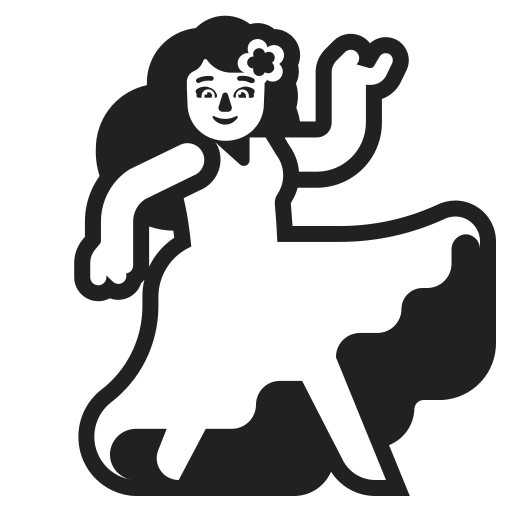
woman dancing high contrast default